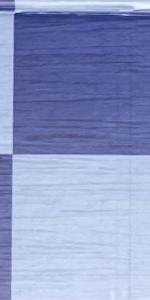
Label: Empty